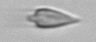
Label: Oxytoxum